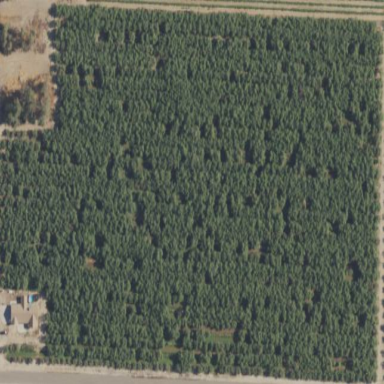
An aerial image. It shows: Orchard filled with almond trees.